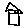
Label: house